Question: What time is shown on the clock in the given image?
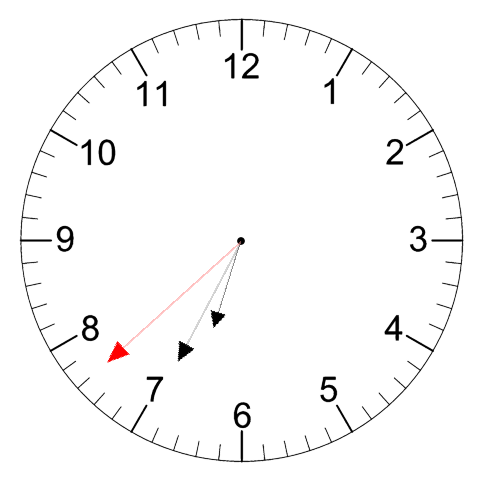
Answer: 06:34:38